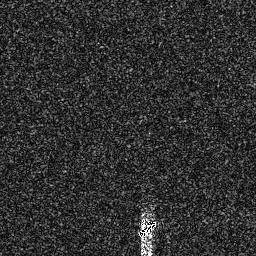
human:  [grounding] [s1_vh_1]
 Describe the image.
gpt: In the satellite image, there is  <ref>1 small ship </ref> <box>[[52, 84, 61, 92, 0]]</box> located at bottom.